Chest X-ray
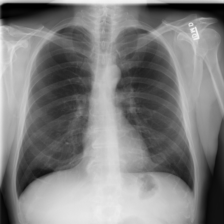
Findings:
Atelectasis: negative
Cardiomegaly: negative
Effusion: negative
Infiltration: negative
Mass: negative
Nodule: negative
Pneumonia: negative
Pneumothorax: negative
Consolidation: negative
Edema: negative
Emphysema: negative
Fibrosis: negative
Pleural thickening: negative
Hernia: negative